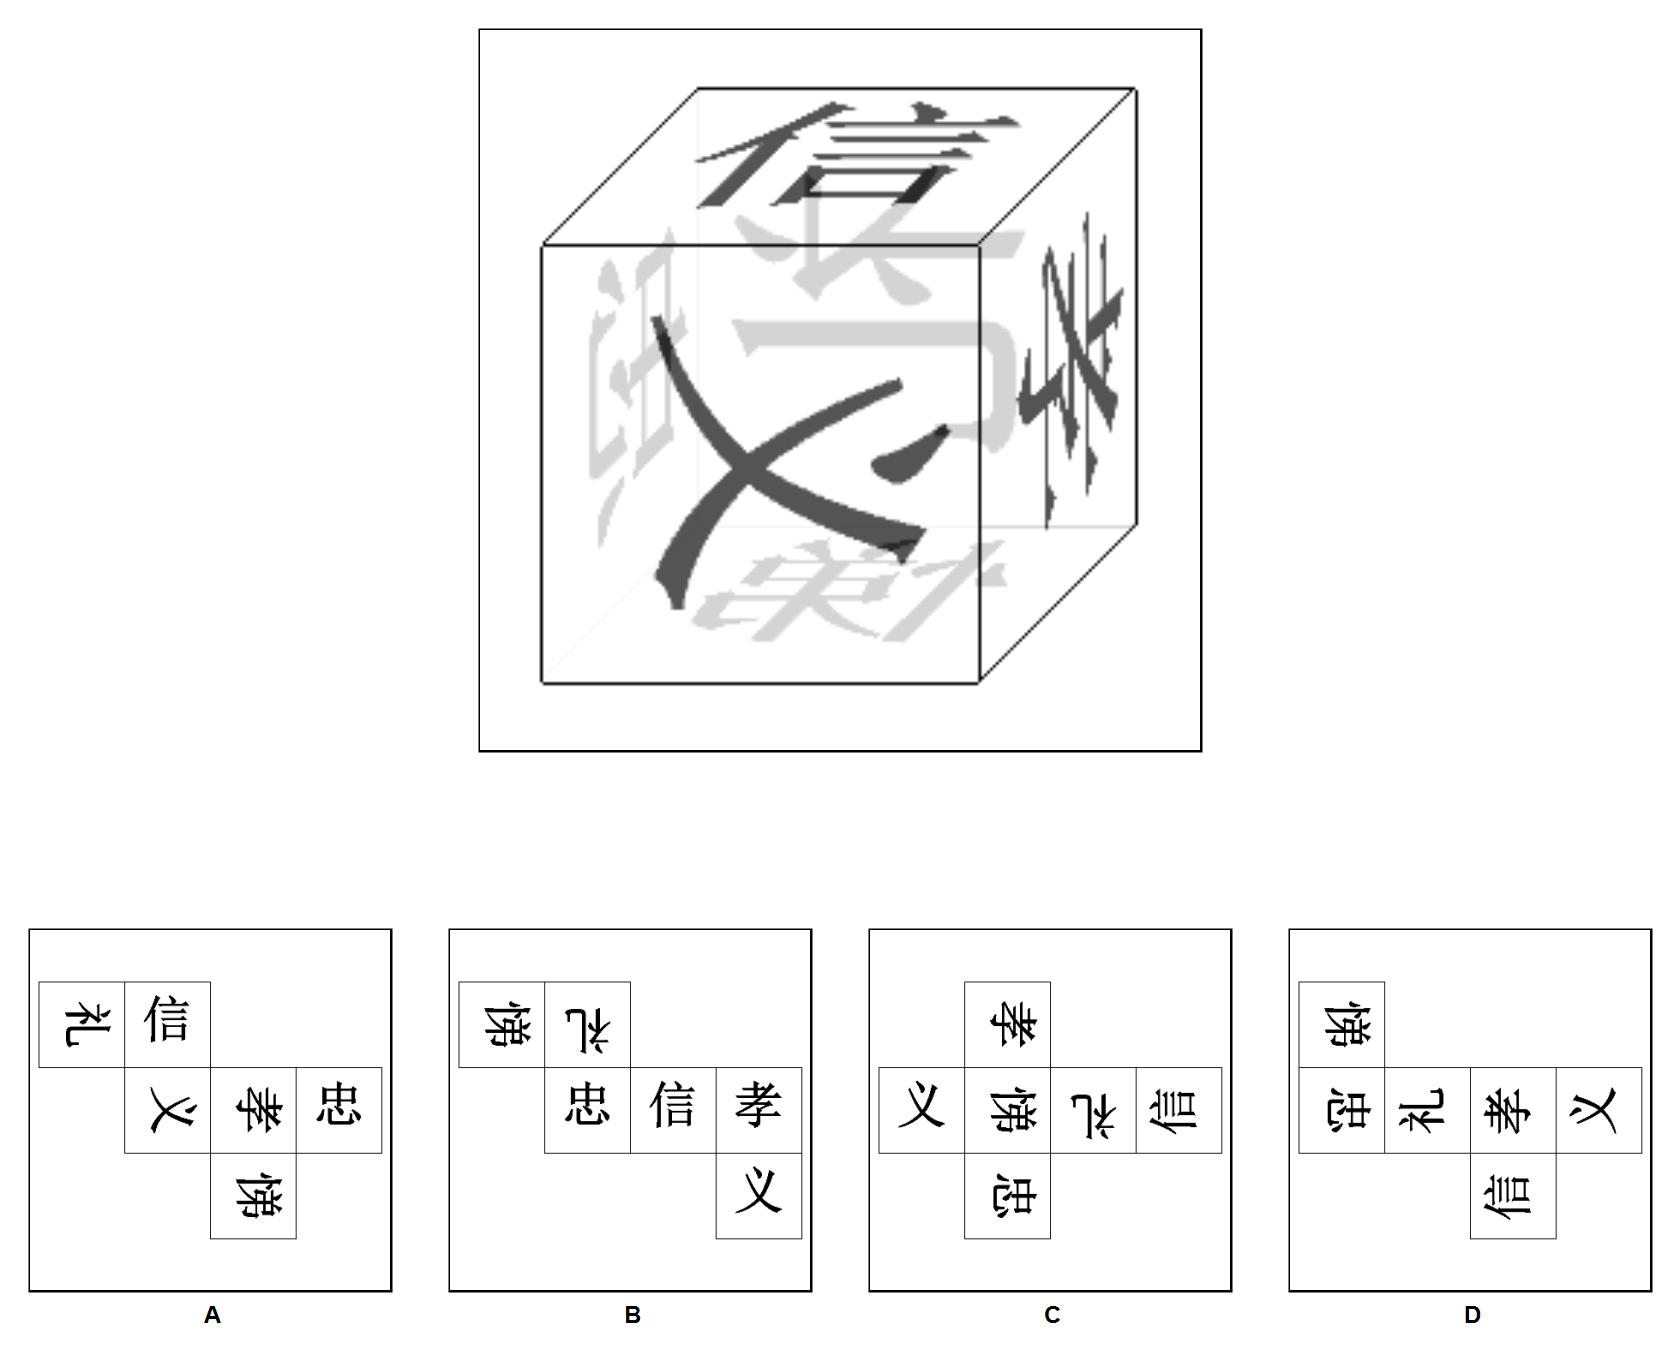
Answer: A